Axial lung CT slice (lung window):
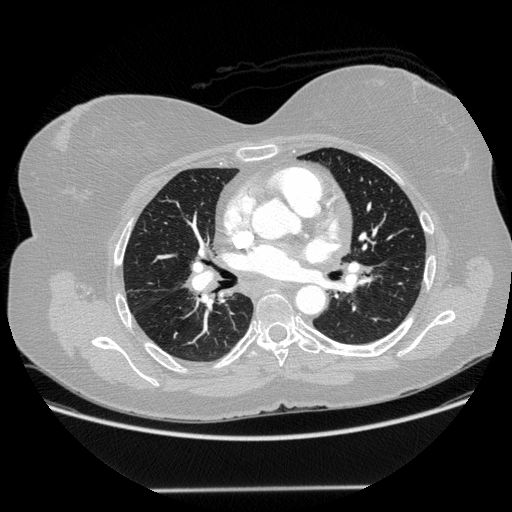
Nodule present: no